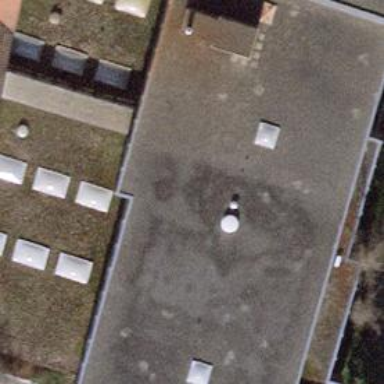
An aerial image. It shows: School.